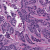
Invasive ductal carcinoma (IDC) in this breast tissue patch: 1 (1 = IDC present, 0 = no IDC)